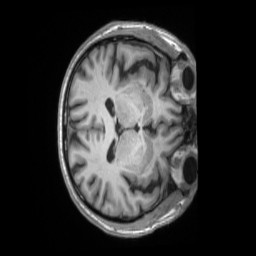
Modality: T1w
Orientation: axial
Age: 63
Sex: male
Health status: ill
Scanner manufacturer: siemens
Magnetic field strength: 3 T
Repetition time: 2.2 s
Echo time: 0.00157 s